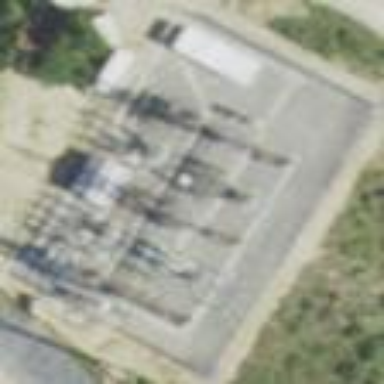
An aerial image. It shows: Outdoor distribution power substation.